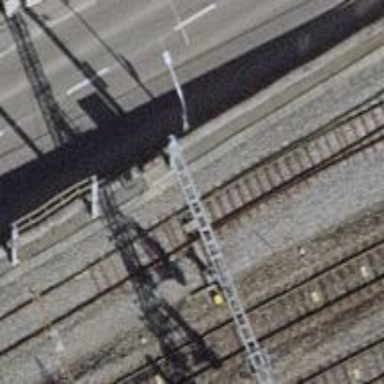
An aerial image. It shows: Catenary mast for power lines.